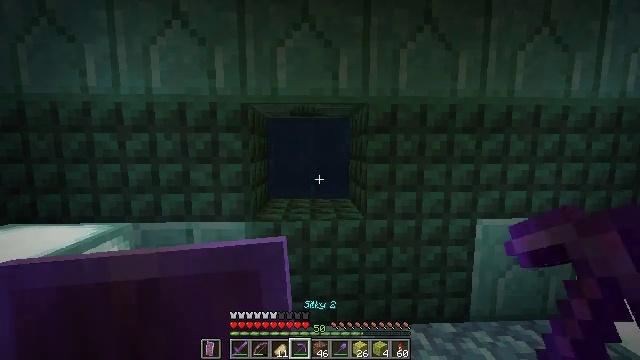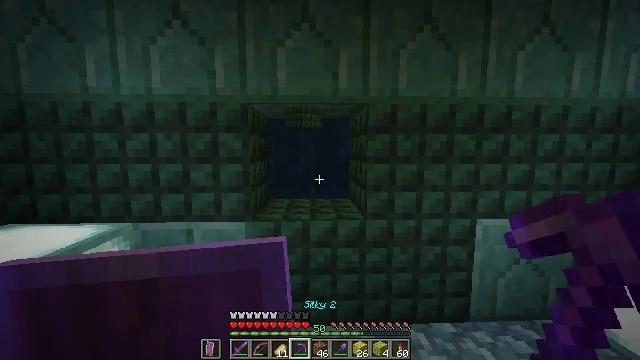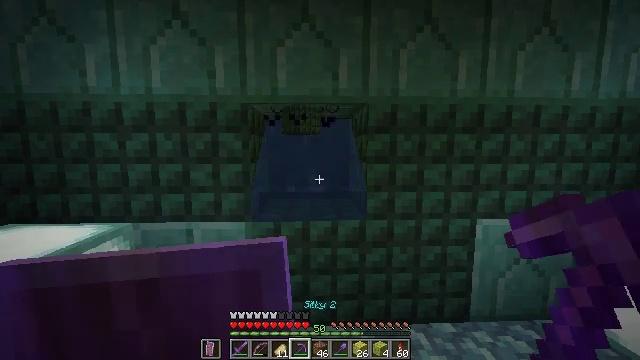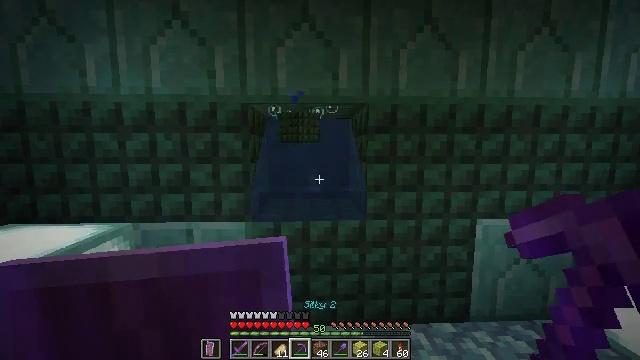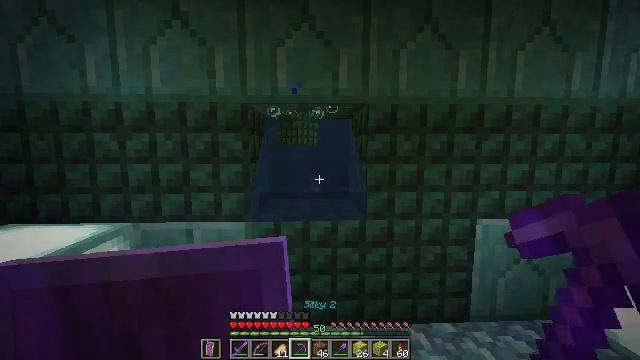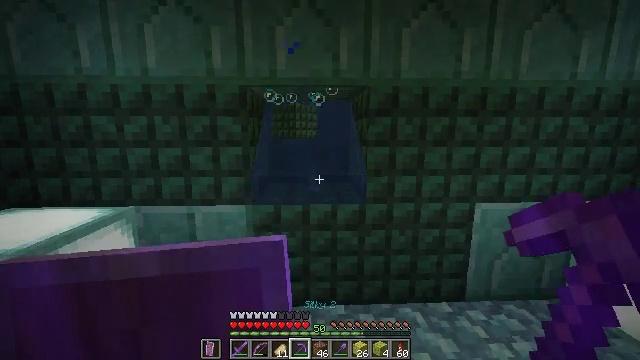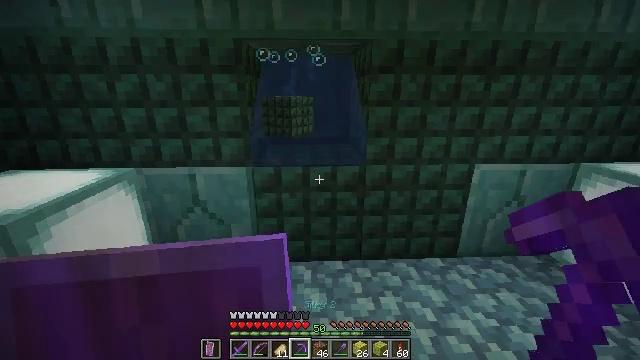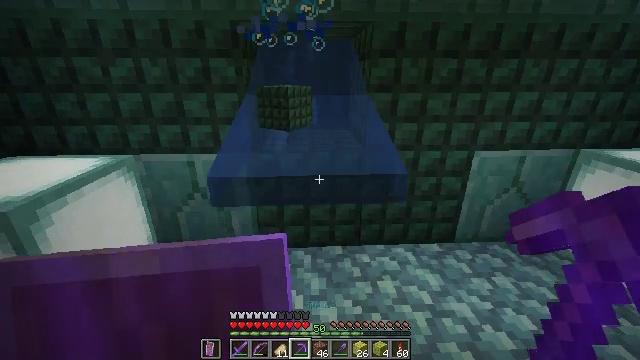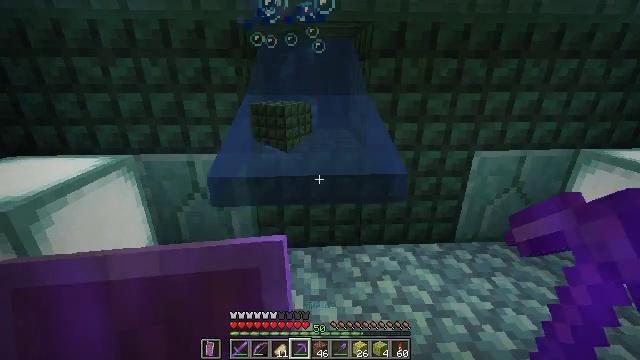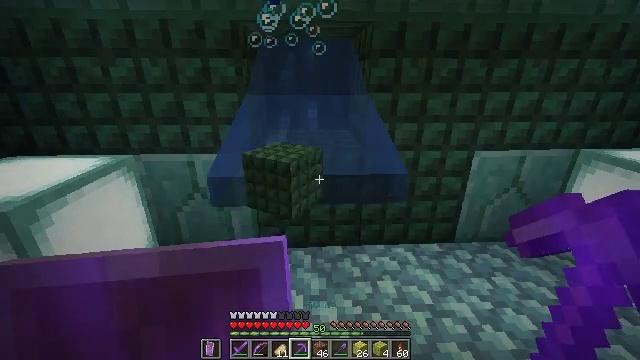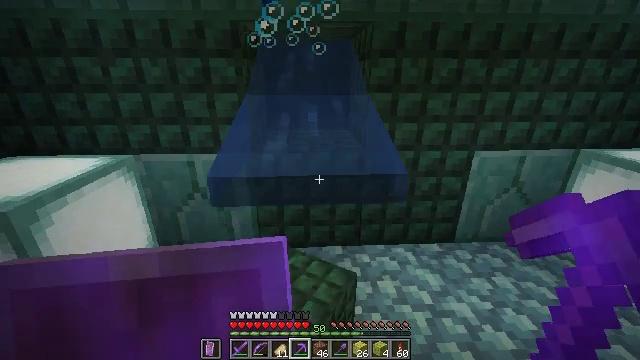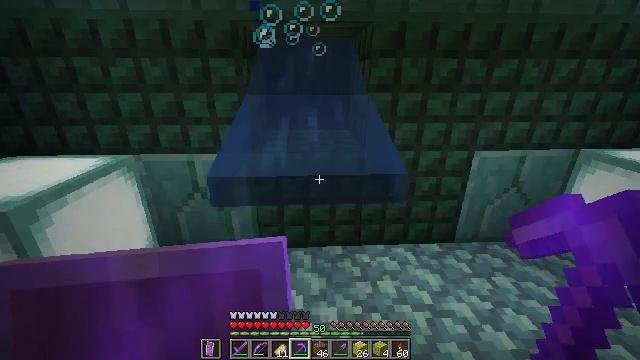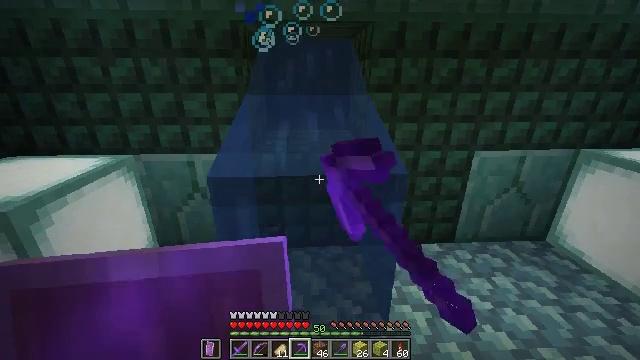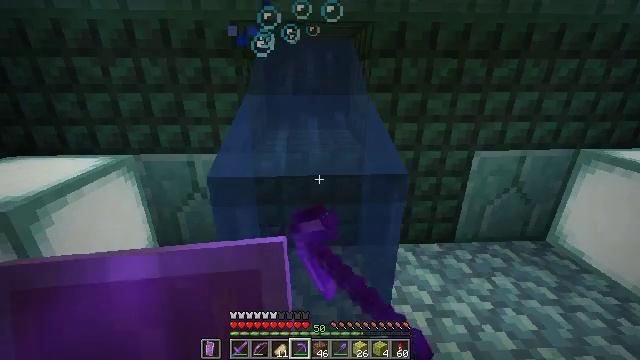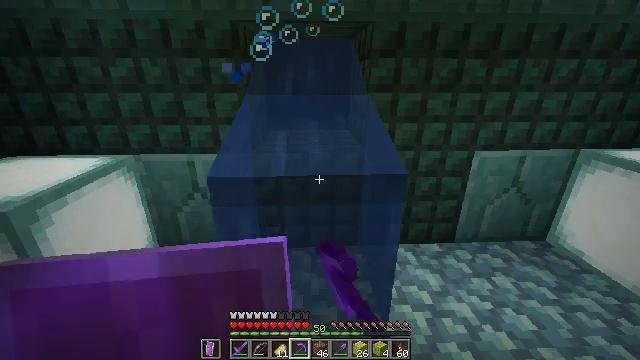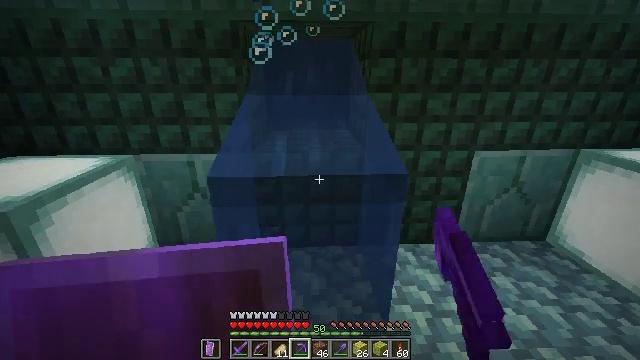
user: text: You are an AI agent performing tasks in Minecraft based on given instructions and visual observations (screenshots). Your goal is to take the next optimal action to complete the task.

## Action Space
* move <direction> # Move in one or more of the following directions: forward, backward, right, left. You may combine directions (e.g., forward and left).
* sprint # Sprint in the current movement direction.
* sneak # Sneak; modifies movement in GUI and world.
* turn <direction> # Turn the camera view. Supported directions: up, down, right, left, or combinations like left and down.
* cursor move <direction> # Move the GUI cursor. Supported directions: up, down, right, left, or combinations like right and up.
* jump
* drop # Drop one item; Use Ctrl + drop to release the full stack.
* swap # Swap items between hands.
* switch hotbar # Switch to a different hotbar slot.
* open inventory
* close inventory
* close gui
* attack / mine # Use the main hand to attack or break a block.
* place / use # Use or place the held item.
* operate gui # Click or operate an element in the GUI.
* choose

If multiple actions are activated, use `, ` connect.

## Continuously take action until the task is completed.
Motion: motion action
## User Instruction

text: Collect dark prismarine for building.
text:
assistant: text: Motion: no_op
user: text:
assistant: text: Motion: no_op
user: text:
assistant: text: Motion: no_op
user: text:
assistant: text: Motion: no_op
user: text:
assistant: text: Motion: turn down
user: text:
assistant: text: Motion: turn down
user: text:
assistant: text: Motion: turn down
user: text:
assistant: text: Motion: no_op
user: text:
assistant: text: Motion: no_op
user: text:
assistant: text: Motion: no_op
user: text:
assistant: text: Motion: attack / mine
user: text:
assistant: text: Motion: attack / mine
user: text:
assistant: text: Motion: attack / mine
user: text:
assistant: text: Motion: attack / mine
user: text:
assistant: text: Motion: attack / mine
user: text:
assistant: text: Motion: attack / mine
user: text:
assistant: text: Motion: attack / mine
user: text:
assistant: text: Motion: attack / mine
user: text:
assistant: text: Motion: attack / mine
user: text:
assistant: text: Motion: attack / mine
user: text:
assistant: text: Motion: no_op
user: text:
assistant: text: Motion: no_op